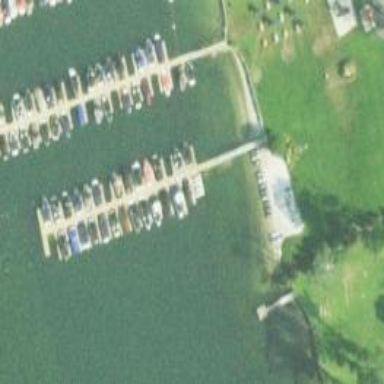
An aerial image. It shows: Man-made pier.